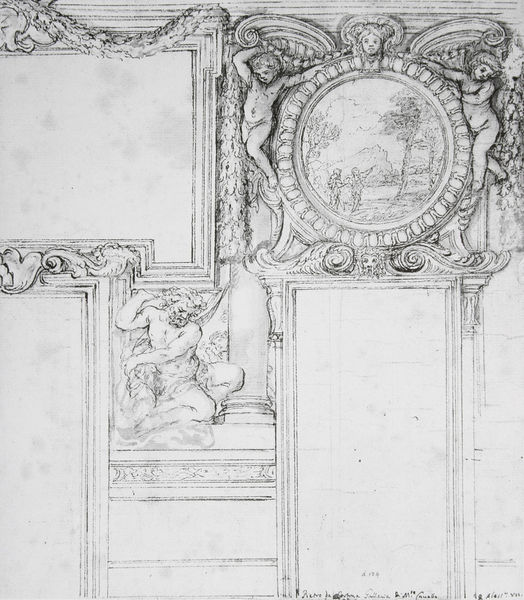
Titel: Entwurf für die Wanddekoration der Gallerie im Palazzo del Quirinale in Rom
Künstler: Pietro da Cortona
Standort: Oxford
Institution: Christ Church
Schlagwörter: akt, baum, berg, blätter, gemälde, kopf, körper, mann, nackt, weiß, bäume, landschaft, menschen, sitzen, bewegung, grau, köpfe, schmuck, schwarz, skizze, stützen, säule, zeichnung, ornament, bart, gesichter, wand, architektur, rahmen, sockel, tragen, bild, innenraum, spiegel, figur, gold, interieur, innen, girlande, kinder, kreis, oval, rund, rundbild, tondo, engel, engelchen, putto, relief, schrift, bilder, papier, studie, knaben, leer, grafik, graphik, pilaster, dekoration, detail, dekor, ornamente, verzierung, stuck, tusche, stütze, medaillon, rechteck, stich, schwarzweiß, text, entwurf, unvollendet, girlanden, studien, fries, atlant, skulpturen, voluten, volute, bänder, putten, verzeirung, putti, viereck, eierstab, verzierungen, feston, aufriss, festons, rocaille, rondel, atlas, cherubim, disegno, zeichnung schwarzweiß